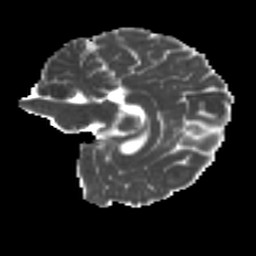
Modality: MD
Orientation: sagittal
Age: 23
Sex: female
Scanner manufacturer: ge
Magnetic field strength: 3 T
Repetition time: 7.8 s
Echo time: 0.0606 s